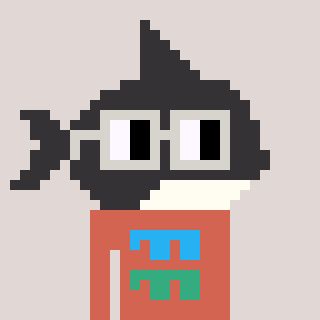
a pixel art character with square light gray glasses, a orca-shaped head and a peachy-colored body on a warm background